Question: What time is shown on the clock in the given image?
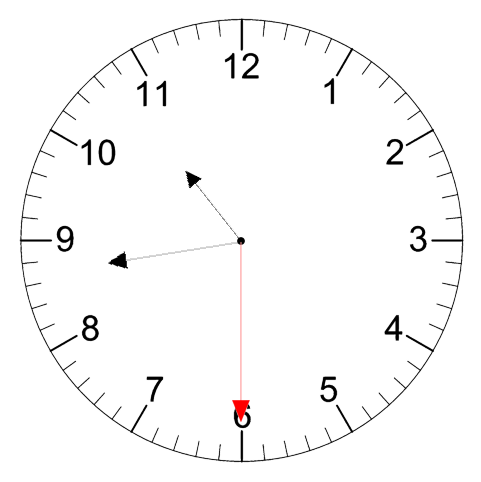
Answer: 10:43:30